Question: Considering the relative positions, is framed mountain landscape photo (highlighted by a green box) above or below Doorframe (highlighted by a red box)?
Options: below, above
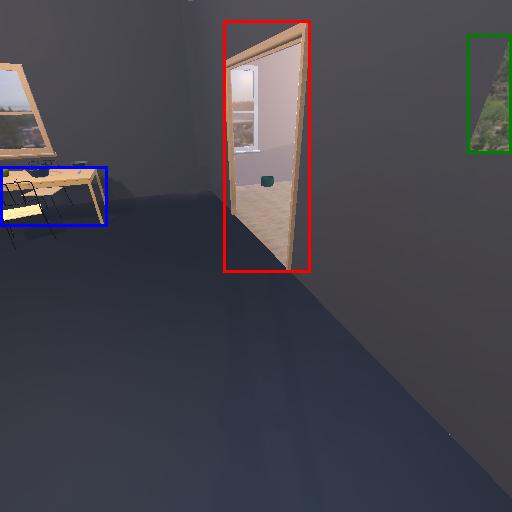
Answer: below